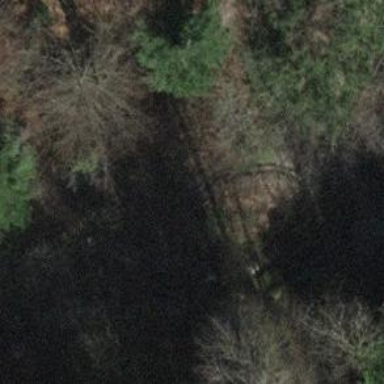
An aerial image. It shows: Path on bridge with excellent trail visibility.